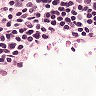
Metastatic tissue present: no